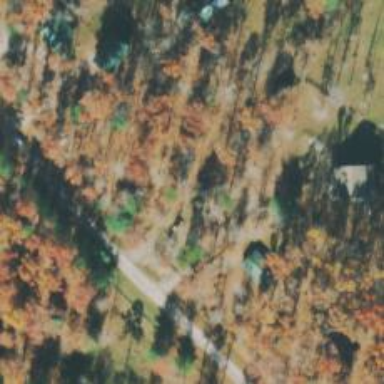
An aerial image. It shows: Driveway.